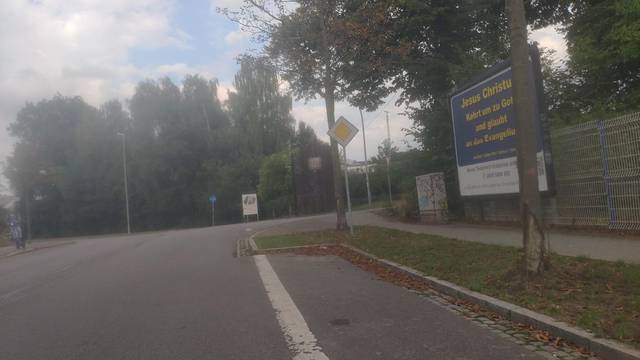
Region: Germany
Coordinates: 50.819, 12.923